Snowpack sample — Buffalo Mountain, Silverthorne, Colorado, USA (1/25/25, 10:11 AM MST)
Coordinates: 39.6222, -106.1139
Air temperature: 22 °F
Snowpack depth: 110 cm
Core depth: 40 cm
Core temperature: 46.4 °F
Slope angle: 12°, slope face: 102°
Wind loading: high
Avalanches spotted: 0
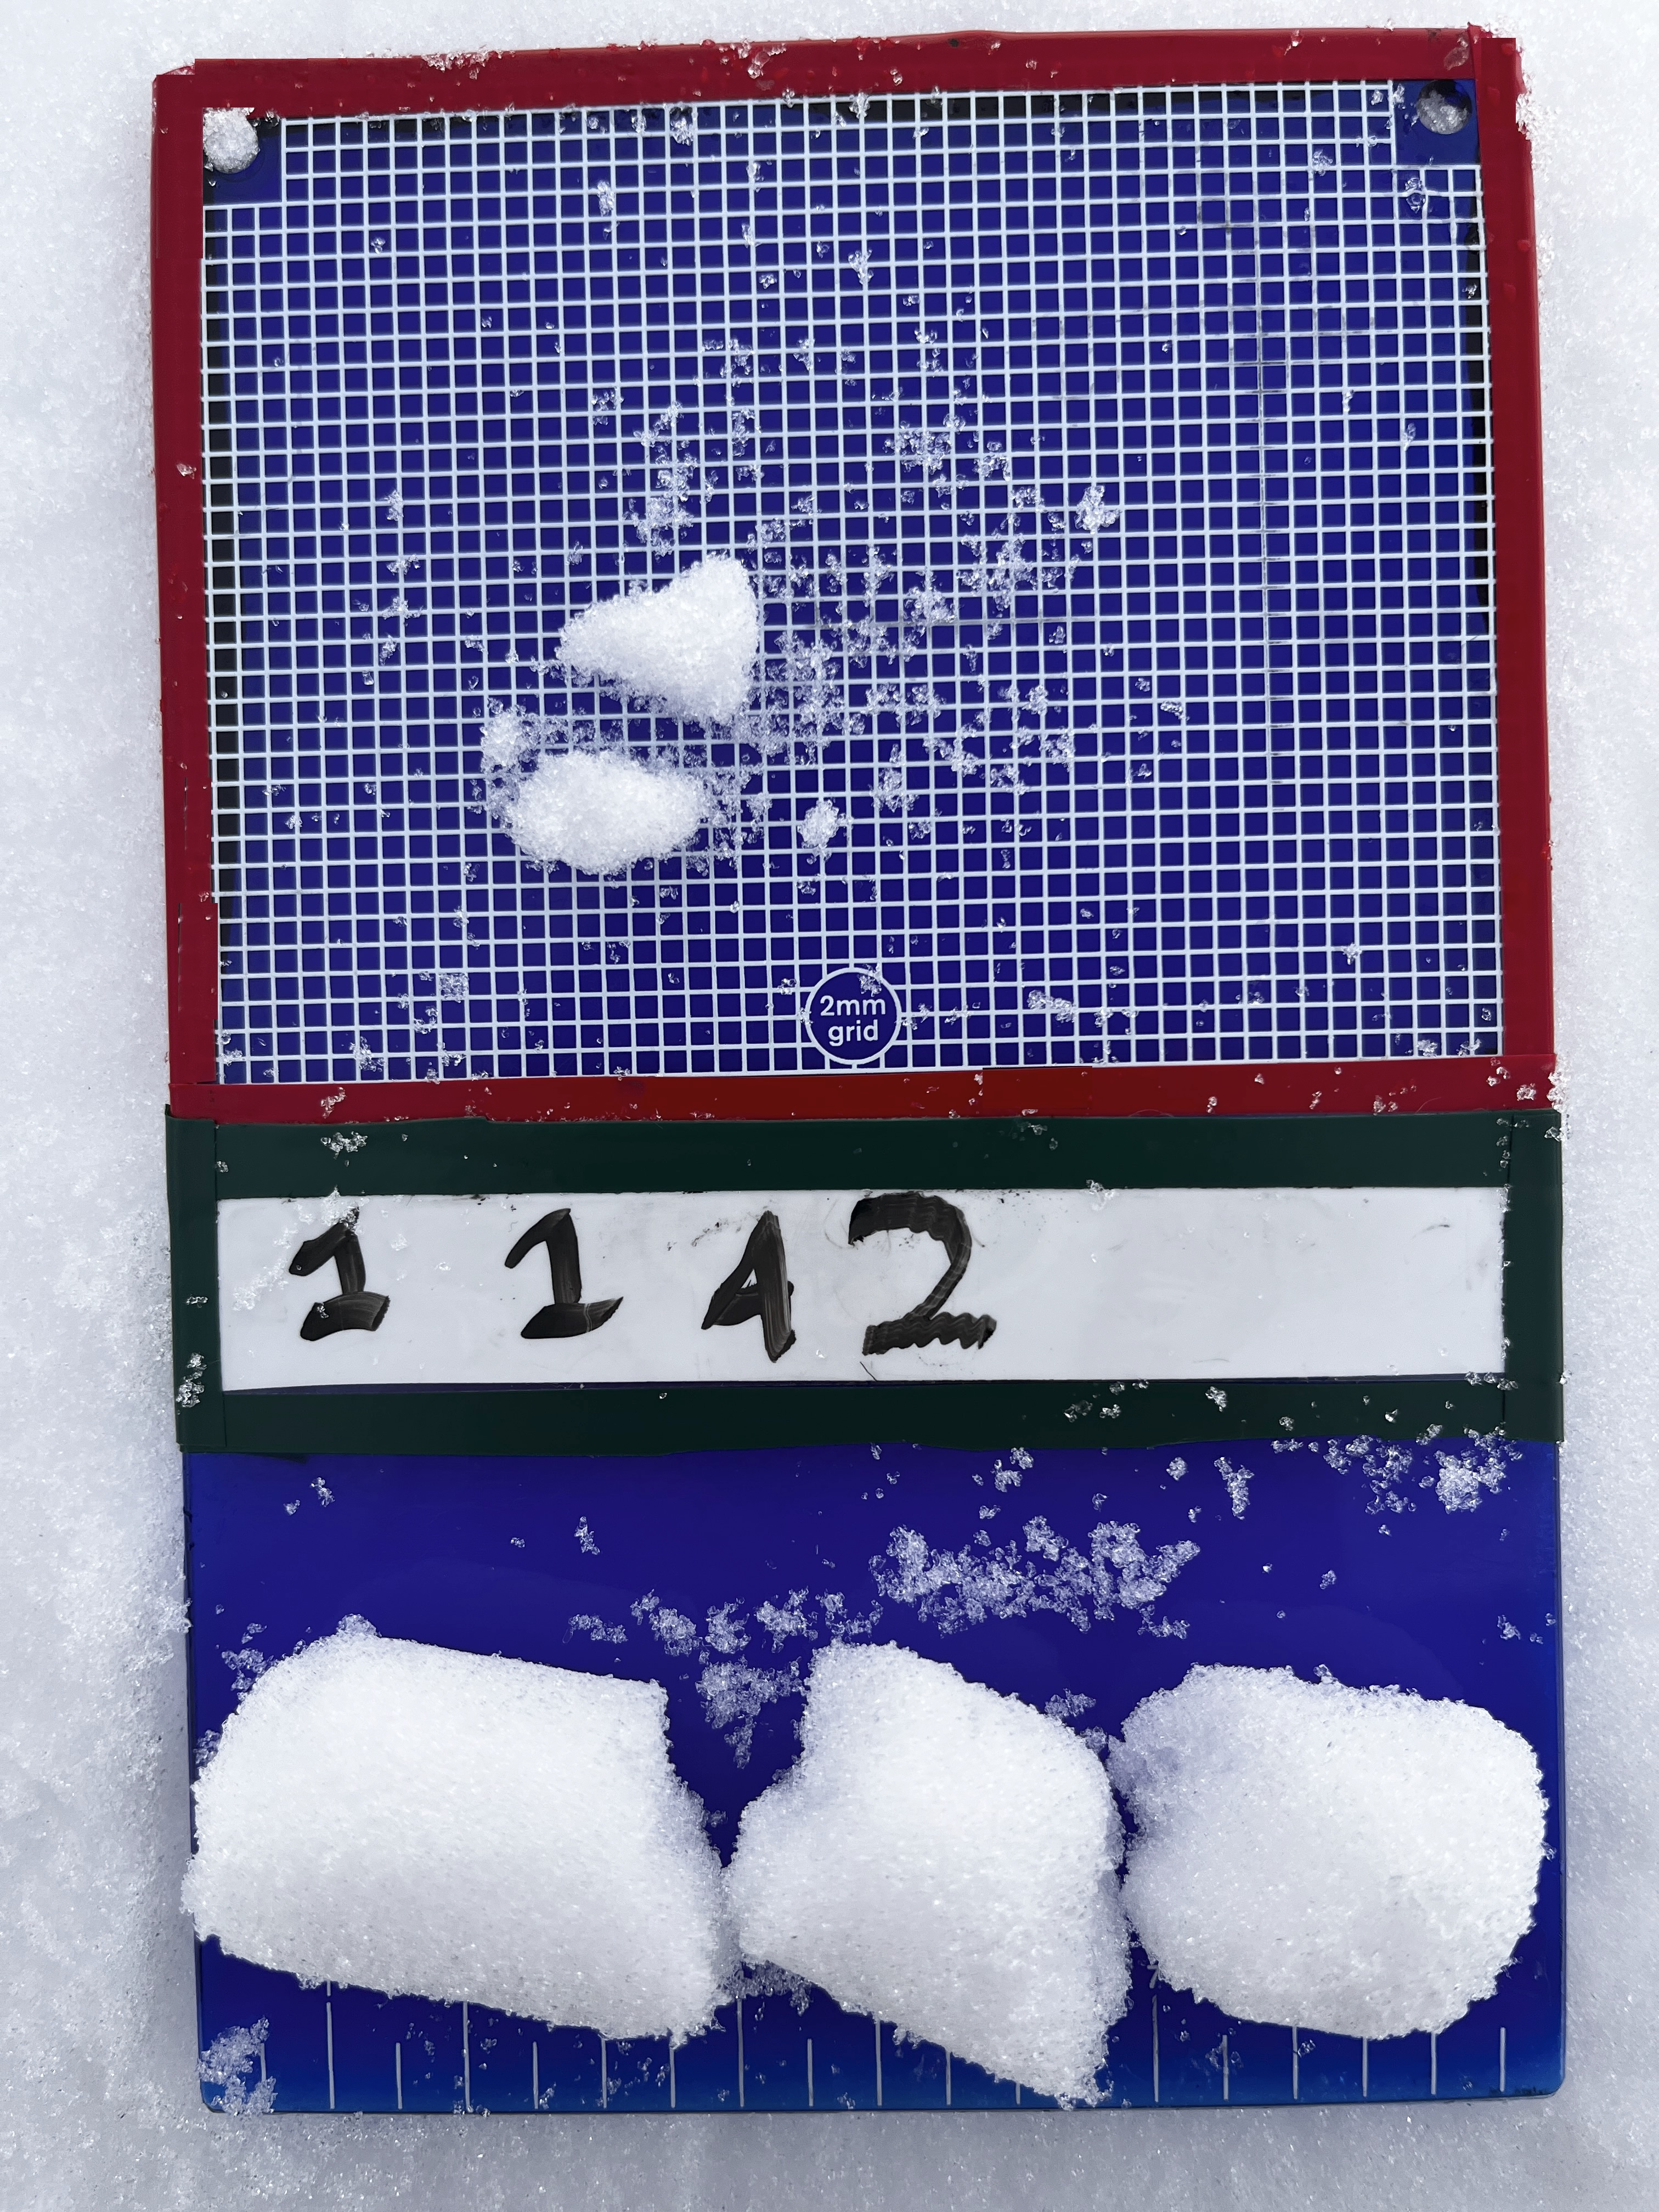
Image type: crystal_card
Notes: No avalanches nearby, collected on the outskirts of a fire break 15 meters from the treeline, on way to Buffalo and Red Mountain